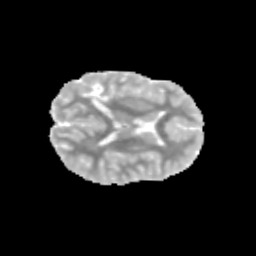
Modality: MD
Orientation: axial
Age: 11
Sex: female
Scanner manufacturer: siemens
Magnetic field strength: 3 T
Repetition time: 3.8 s
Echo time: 0.07 s